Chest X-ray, PA view. Patient: 43 years old, sex M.
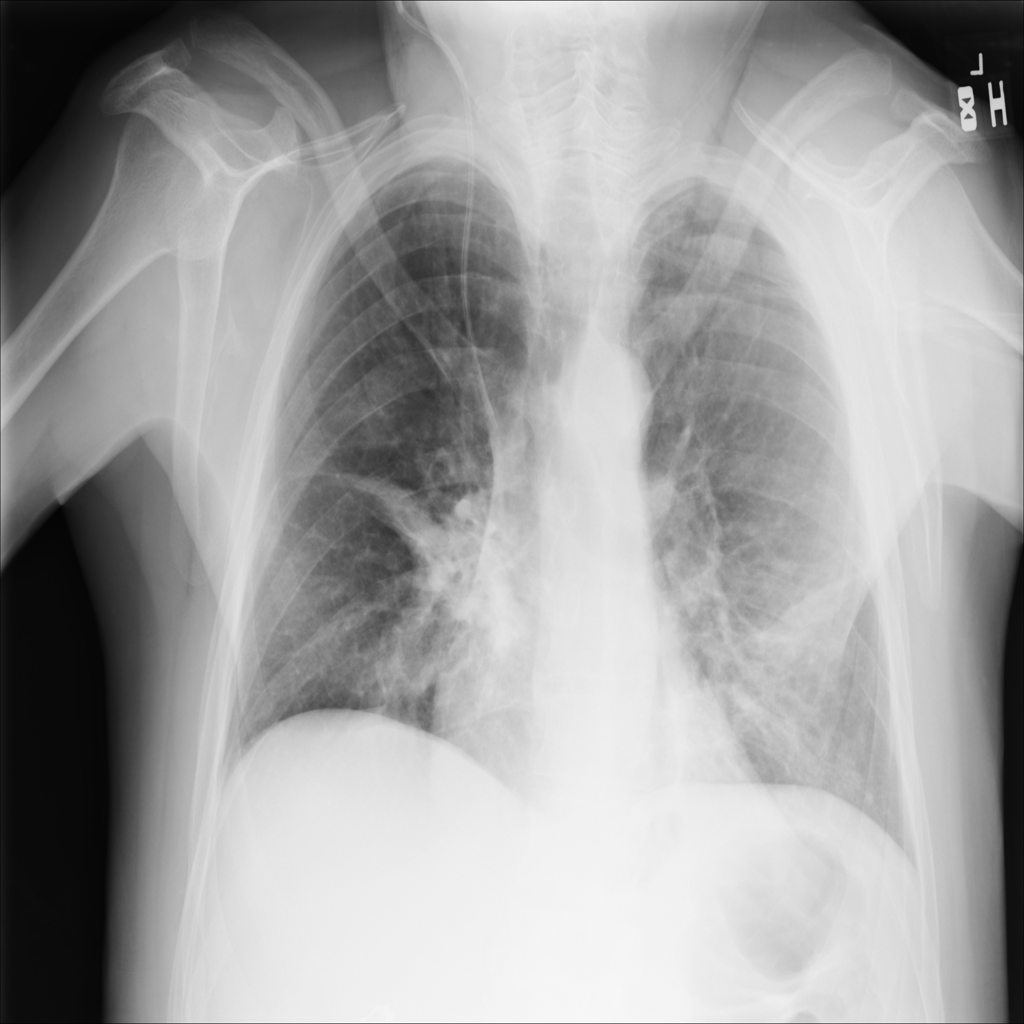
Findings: No Finding